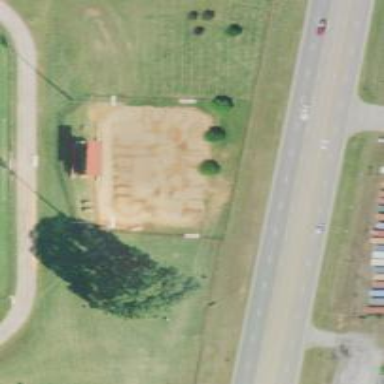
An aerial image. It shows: Raceway with dirt surface.